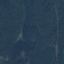
Land use / land cover: Forest